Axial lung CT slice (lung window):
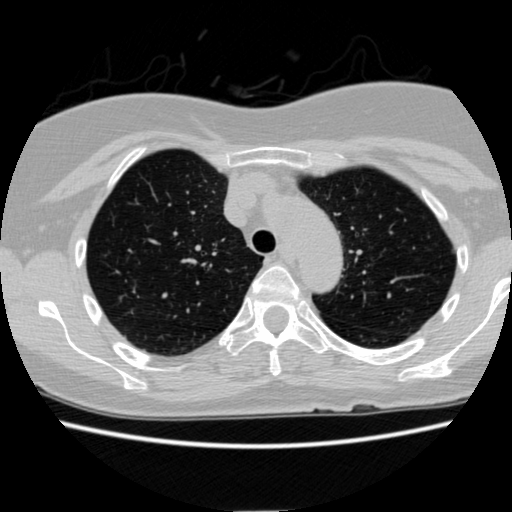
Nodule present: no